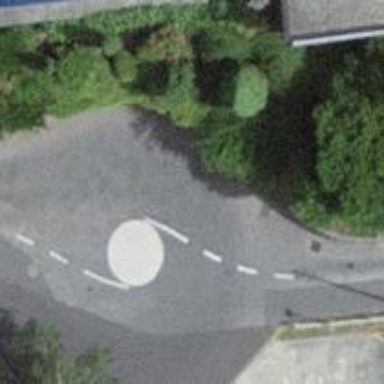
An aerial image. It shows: Mini roundabout on the road.